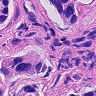
Metastatic tissue present: yes